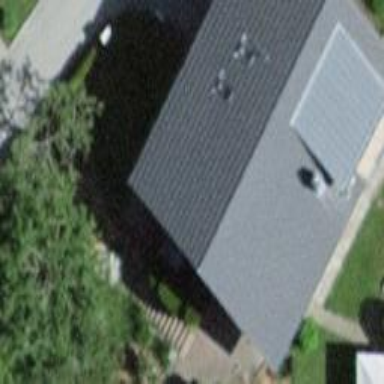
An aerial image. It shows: Simple house.